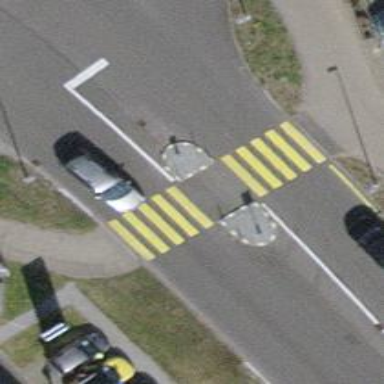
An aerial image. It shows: Marked road crossing.